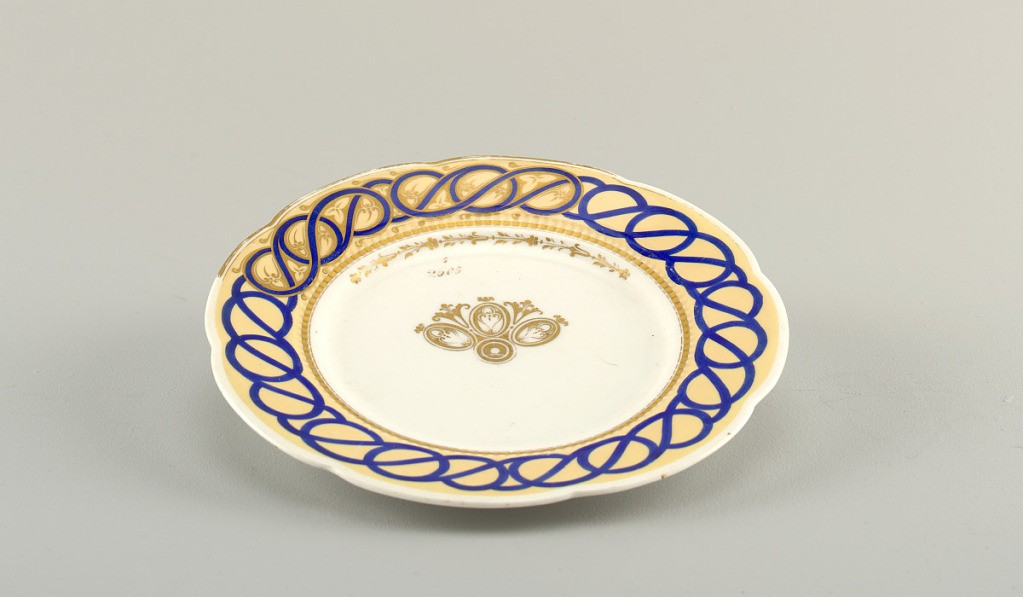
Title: Sample Plate
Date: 1870–1890
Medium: porcelain, vitreous enamel, gold
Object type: plate
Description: Circular plate, the white body showing progressive sections of decoration around the scalloped rim: a tan ground with applied interlaced curving blue bands, and gilt floral border; the well with a section of gilt, stylized floral decoration in the center; the gilt numbers "6" over "2605" written above the decoration.